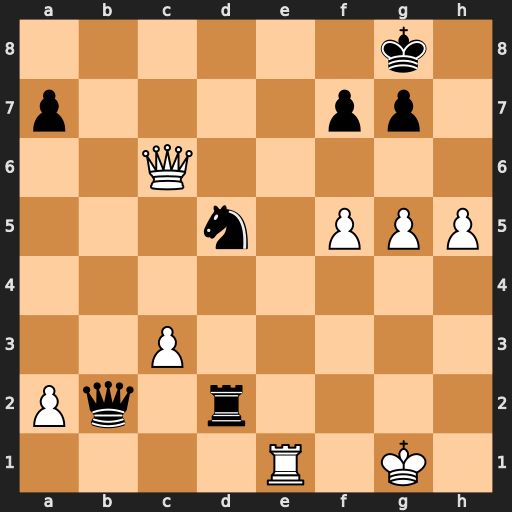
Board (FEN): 6k1/p4pp1/2Q5/3n1PPP/8/2P5/Pq1r4/4R1K1
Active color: w
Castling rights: -
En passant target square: -
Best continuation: Re8+ Kh7 Qg6+ fxg6 fxg6#